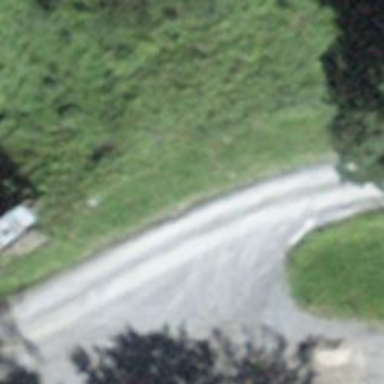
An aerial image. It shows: Service road with fine gravel surface.